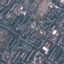
Land use / land cover: Residential